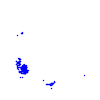
Particle: pion